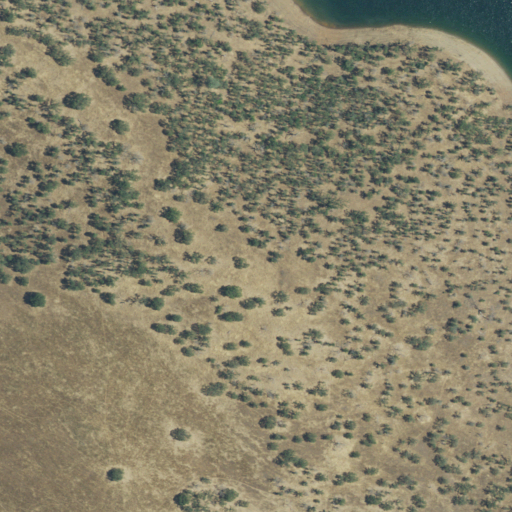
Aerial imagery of mountain in California named Blank Peak containing grassland, shrub, mixed forest, deciduous forest, and open water